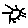
Label: sun